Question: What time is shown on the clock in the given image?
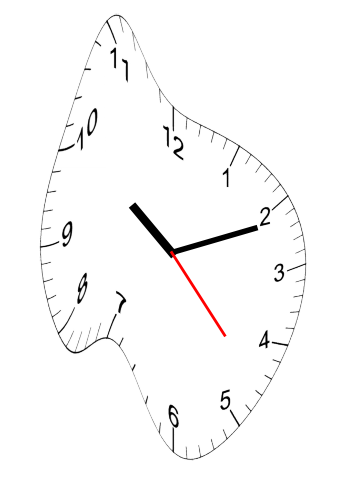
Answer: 10:11:23